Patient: sex F, age 37
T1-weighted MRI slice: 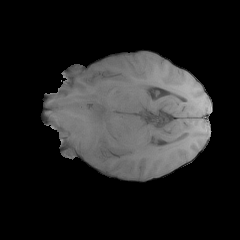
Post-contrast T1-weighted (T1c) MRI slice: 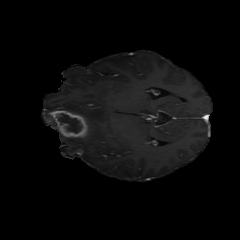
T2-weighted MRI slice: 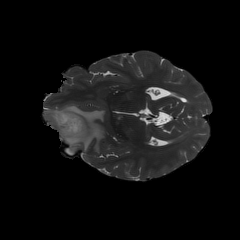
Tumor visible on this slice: yes
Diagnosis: Glioblastoma, IDH-wildtype
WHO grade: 4